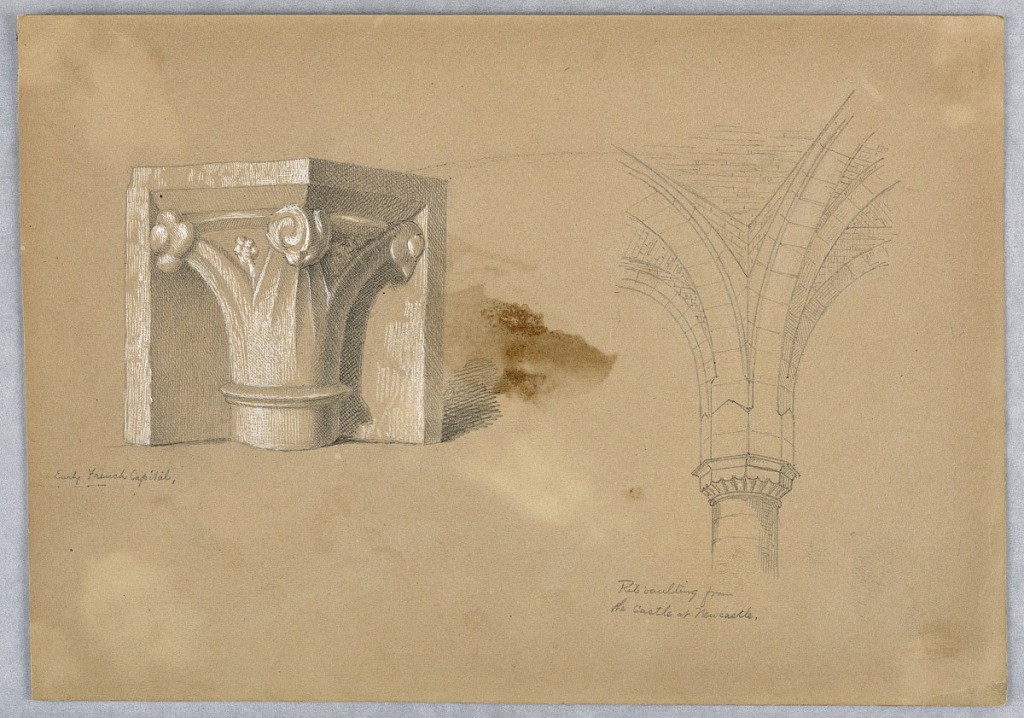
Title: Two studies of Architectural Details
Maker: Arnold William Brunner, American, 1857–1925
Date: ca. 1879
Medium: Graphite and white heightening on beige paper
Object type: Drawing
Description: Left, early French capital. Right, rib vaulting from the castle at Newcastle.